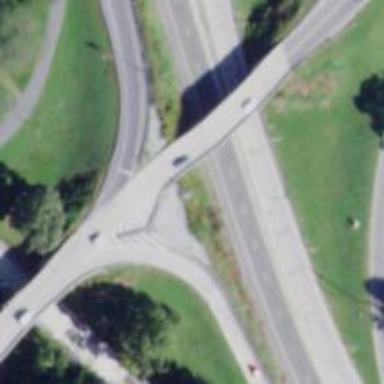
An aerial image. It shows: Trunk link highway.